Chest X-ray:
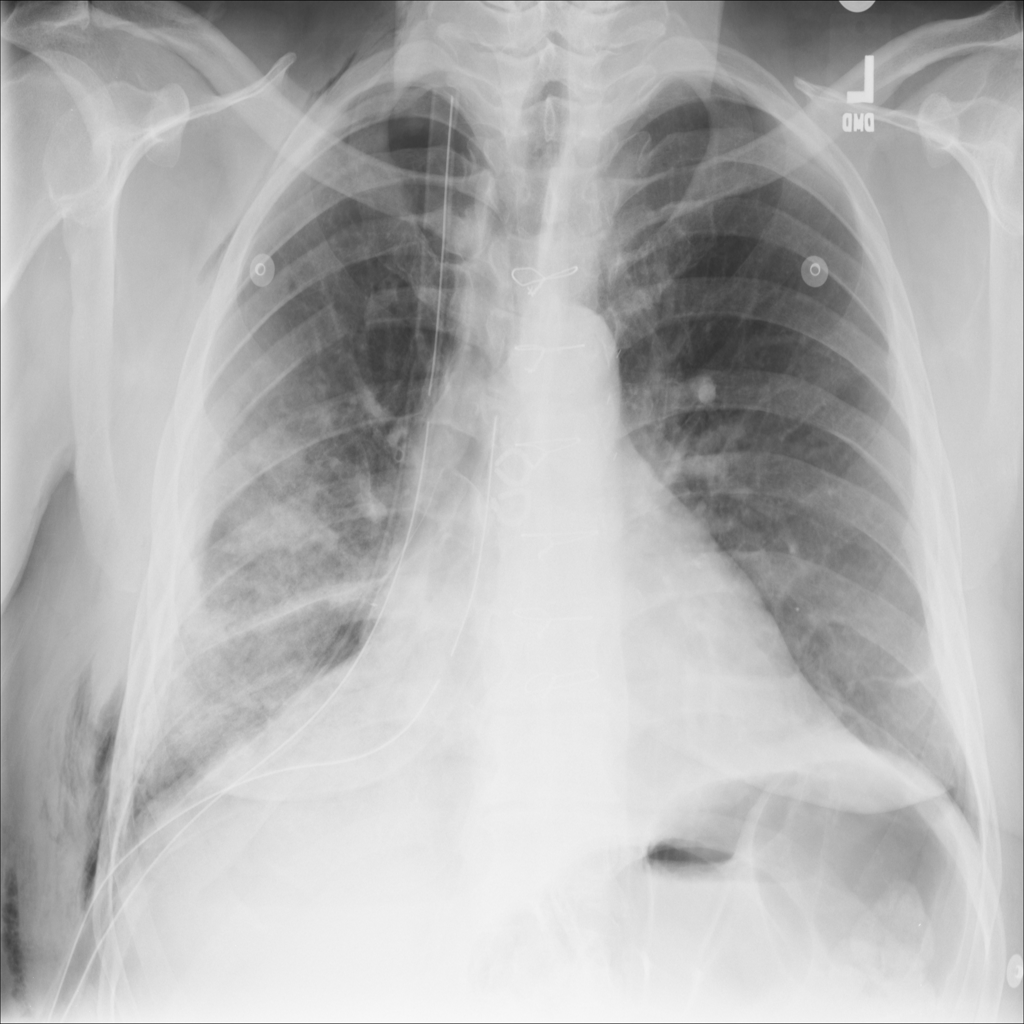
Findings: Consolidation, Effusion, Fibrosis, Pleural Thickening, Fracture
No abnormal finding: no